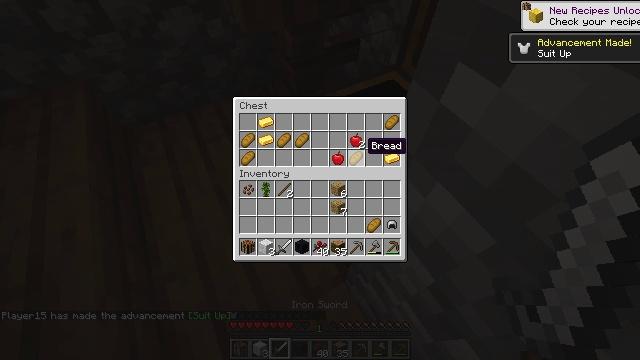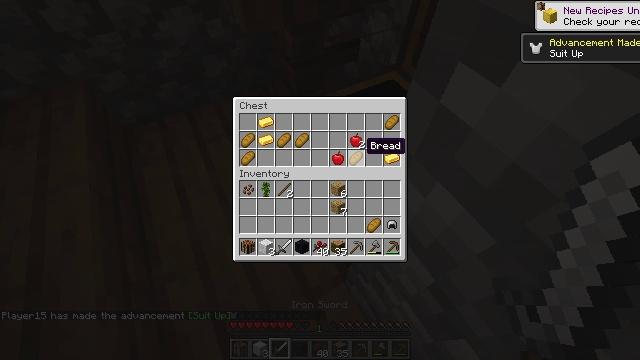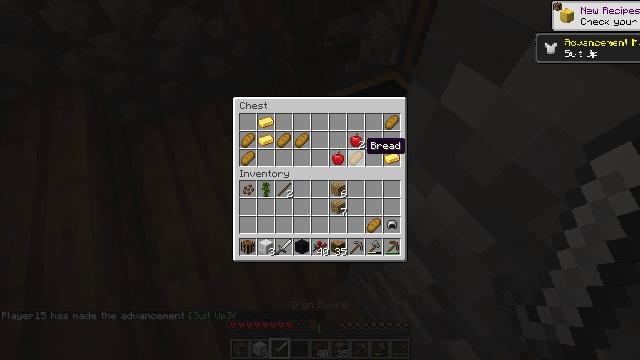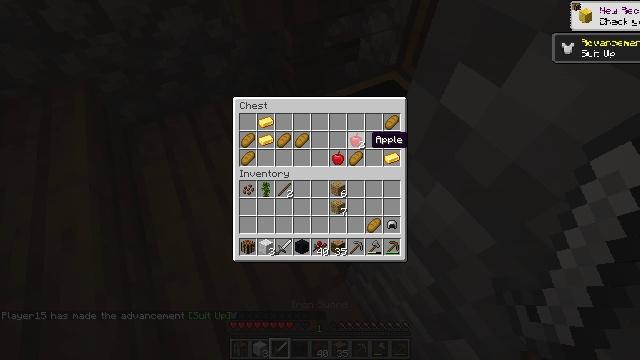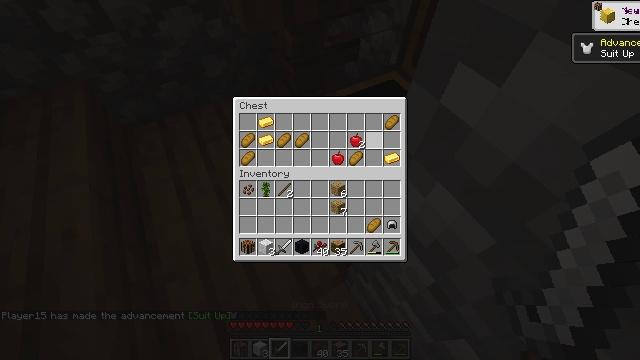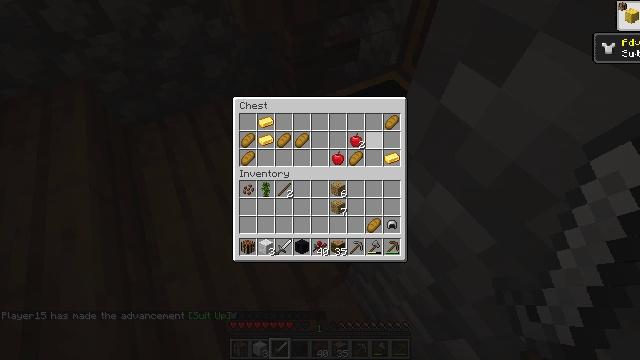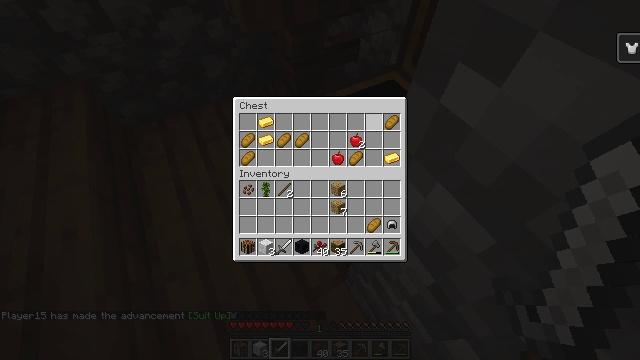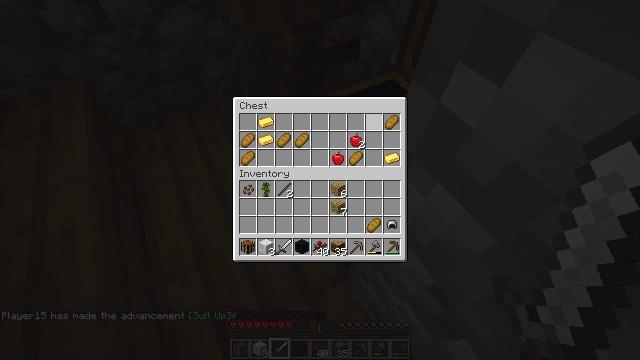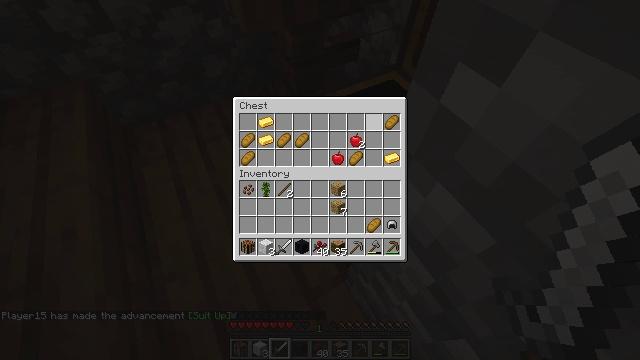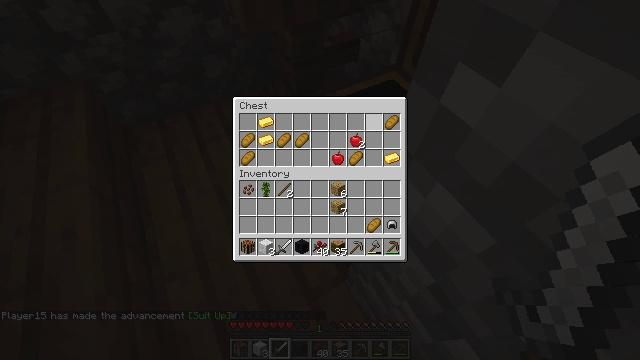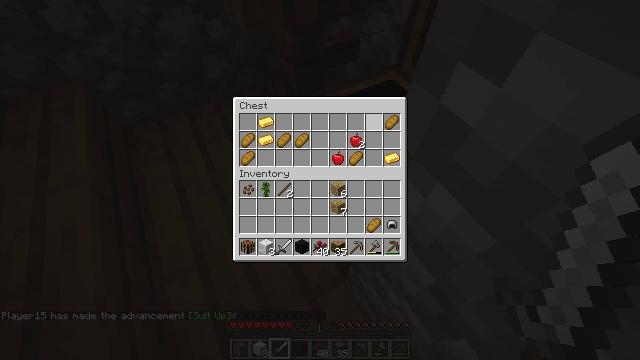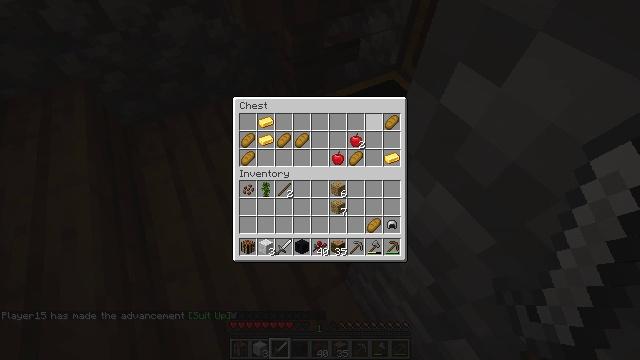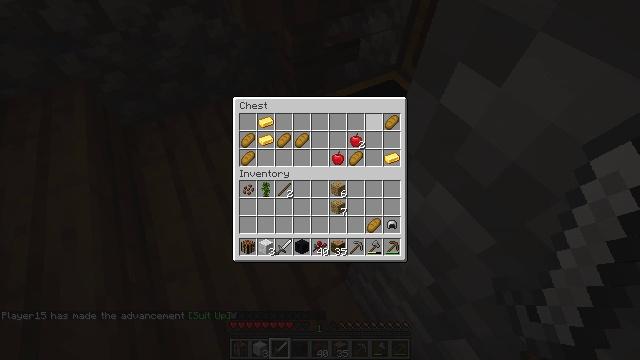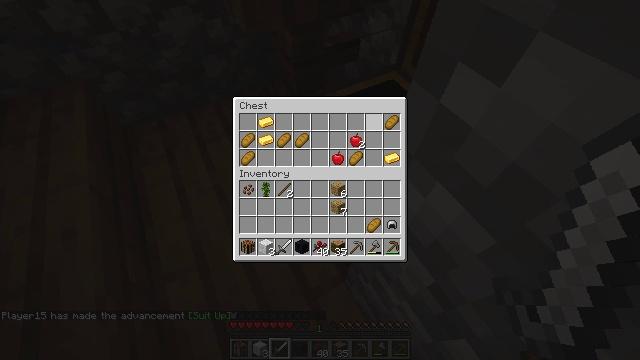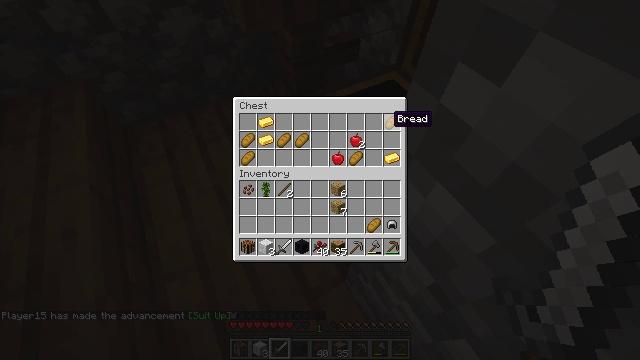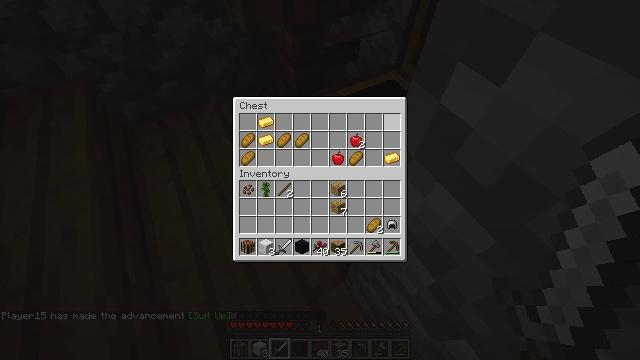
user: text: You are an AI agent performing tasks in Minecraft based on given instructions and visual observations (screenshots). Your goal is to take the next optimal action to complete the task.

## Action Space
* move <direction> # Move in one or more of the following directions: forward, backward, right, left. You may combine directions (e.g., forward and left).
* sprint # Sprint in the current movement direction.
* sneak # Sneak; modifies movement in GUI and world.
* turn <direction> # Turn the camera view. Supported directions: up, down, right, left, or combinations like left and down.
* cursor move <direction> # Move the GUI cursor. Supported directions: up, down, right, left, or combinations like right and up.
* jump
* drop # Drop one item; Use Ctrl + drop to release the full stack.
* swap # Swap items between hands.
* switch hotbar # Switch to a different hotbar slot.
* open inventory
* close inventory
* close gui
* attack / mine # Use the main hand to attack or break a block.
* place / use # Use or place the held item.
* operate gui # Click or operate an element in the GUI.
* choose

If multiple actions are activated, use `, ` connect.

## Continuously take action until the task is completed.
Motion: motion action
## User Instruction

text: Destroy the spruce leaves to get sticks and saplings.
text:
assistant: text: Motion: sneak, operate gui
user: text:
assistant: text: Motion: sneak
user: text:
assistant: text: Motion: sneak
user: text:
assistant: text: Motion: sneak, cursor move up
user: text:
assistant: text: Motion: sneak, cursor move up
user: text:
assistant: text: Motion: sneak
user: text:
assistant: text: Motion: sneak
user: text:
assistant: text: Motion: sneak, operate gui
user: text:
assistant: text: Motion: sneak, operate gui
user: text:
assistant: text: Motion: sneak, operate gui
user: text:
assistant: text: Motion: sneak
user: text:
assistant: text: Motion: sneak
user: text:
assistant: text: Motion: sneak
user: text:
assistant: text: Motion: sneak
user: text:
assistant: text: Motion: sneak, operate gui
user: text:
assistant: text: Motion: sneak, operate gui
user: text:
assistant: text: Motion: sneak, operate gui
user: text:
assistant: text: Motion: sneak, cursor move left and down
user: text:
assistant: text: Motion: sneak, cursor move left and down
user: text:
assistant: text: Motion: sneak, cursor move left
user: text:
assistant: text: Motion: sneak
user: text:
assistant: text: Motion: sneak, operate gui
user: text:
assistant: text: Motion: sneak, operate gui
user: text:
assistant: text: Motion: sneak, operate gui
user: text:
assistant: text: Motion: sneak, cursor move left and up
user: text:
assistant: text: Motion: sneak, cursor move left
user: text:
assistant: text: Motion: sneak
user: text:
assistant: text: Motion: sneak
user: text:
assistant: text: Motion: sneak
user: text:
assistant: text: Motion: sneak